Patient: sex F, age 64
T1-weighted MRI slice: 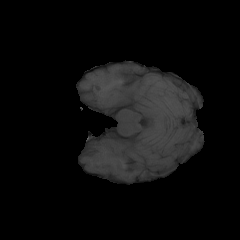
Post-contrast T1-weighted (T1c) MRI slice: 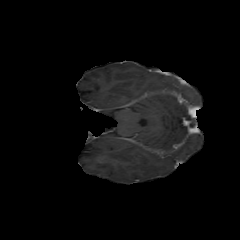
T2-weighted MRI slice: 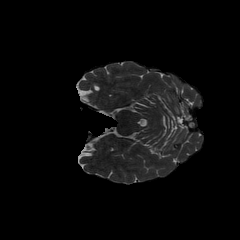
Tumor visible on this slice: no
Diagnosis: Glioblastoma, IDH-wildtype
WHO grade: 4